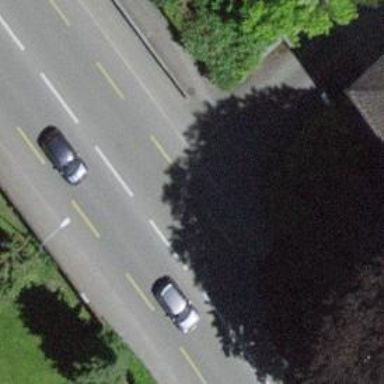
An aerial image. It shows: Secondary road with asphalt surface and dedicated cycle lane.